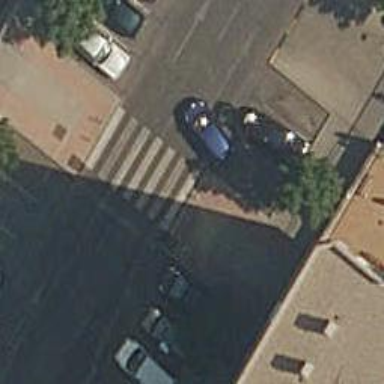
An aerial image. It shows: Kerb barrier.